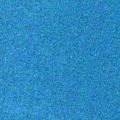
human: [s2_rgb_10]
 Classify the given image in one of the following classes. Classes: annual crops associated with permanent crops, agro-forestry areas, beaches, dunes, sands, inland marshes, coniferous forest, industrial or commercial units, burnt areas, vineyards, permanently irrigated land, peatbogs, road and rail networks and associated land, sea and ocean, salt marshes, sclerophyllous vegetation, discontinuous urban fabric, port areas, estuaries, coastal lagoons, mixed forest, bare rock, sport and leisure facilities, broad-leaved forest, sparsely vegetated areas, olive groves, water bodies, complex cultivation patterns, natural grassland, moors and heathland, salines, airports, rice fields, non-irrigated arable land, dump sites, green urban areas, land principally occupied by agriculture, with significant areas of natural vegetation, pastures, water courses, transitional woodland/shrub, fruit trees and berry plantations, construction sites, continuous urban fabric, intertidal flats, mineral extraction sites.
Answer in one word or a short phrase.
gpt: sea and ocean